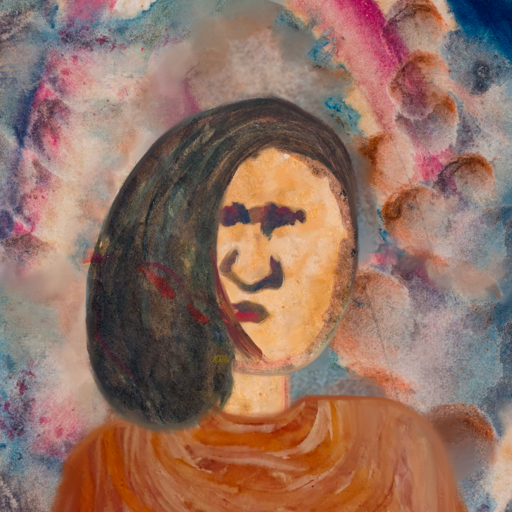
Background: Rupkatha, Head And Neck Front: Childish, Face Front: In_The_Sun, Bust: Pious_Lady, Hair Front: Gypsy_Mother, Head Accessory: Blank, Second Necklace: Blank, Necklace: Blank, Baby: Blank